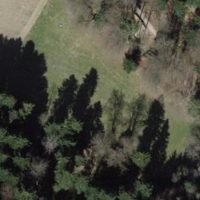
EUNIS habitat code: 44
Species observed at this site:
Aruncus dioicus